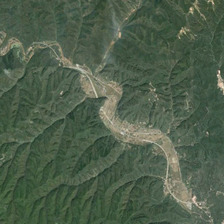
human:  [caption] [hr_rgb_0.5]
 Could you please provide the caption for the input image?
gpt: it is a piece of green mountain .

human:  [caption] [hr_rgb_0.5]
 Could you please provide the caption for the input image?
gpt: it is a piece of green mountain .

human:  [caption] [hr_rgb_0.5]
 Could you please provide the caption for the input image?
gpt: it is a piece of green mountain .

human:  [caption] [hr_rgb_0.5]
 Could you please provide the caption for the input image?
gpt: it is a piece of green mountain .

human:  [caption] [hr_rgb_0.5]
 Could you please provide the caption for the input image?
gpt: it is a piece of green mountain .